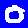
Digit: 0